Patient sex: F
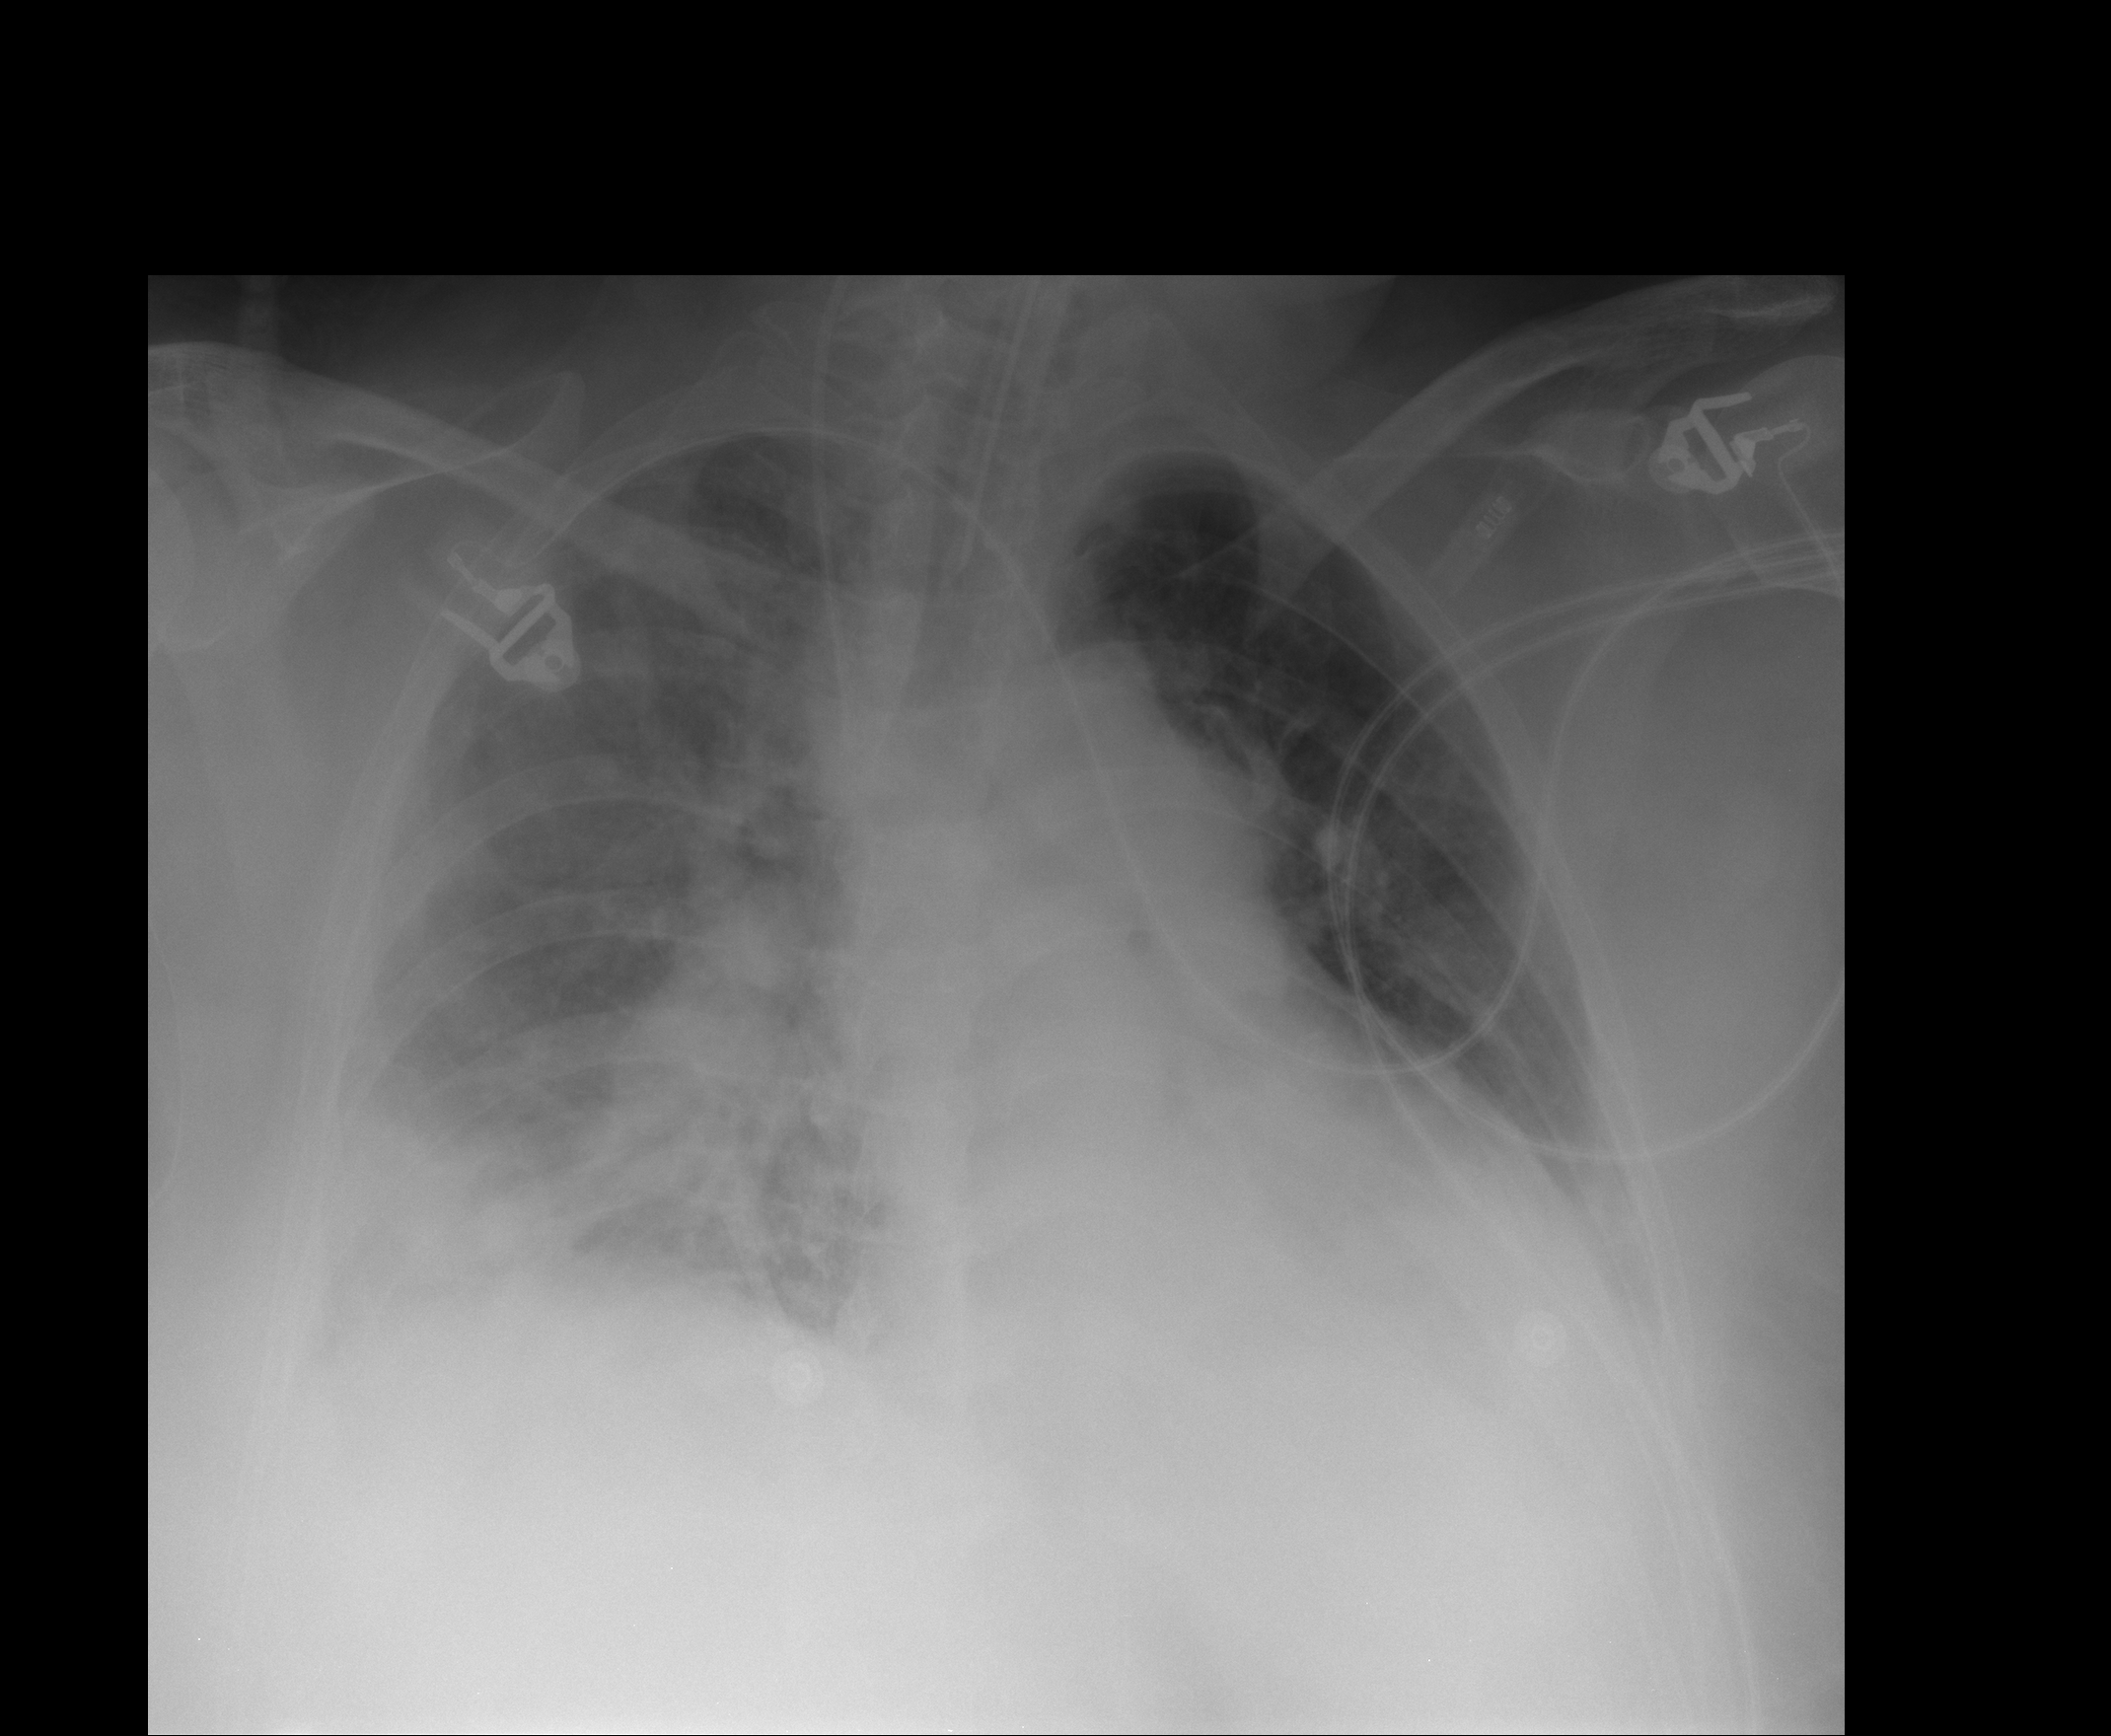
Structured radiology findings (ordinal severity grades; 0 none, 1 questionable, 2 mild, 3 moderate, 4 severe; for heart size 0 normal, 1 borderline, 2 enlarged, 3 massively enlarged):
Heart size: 0
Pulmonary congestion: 1
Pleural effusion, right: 1
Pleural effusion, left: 1
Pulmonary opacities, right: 1
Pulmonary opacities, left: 1
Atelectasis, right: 2
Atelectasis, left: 2